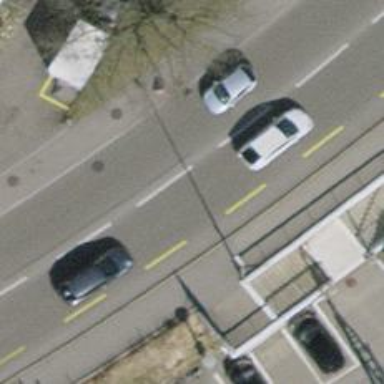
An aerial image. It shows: Asphalt road with primary classification. The road has separate sidewalks on both sides.